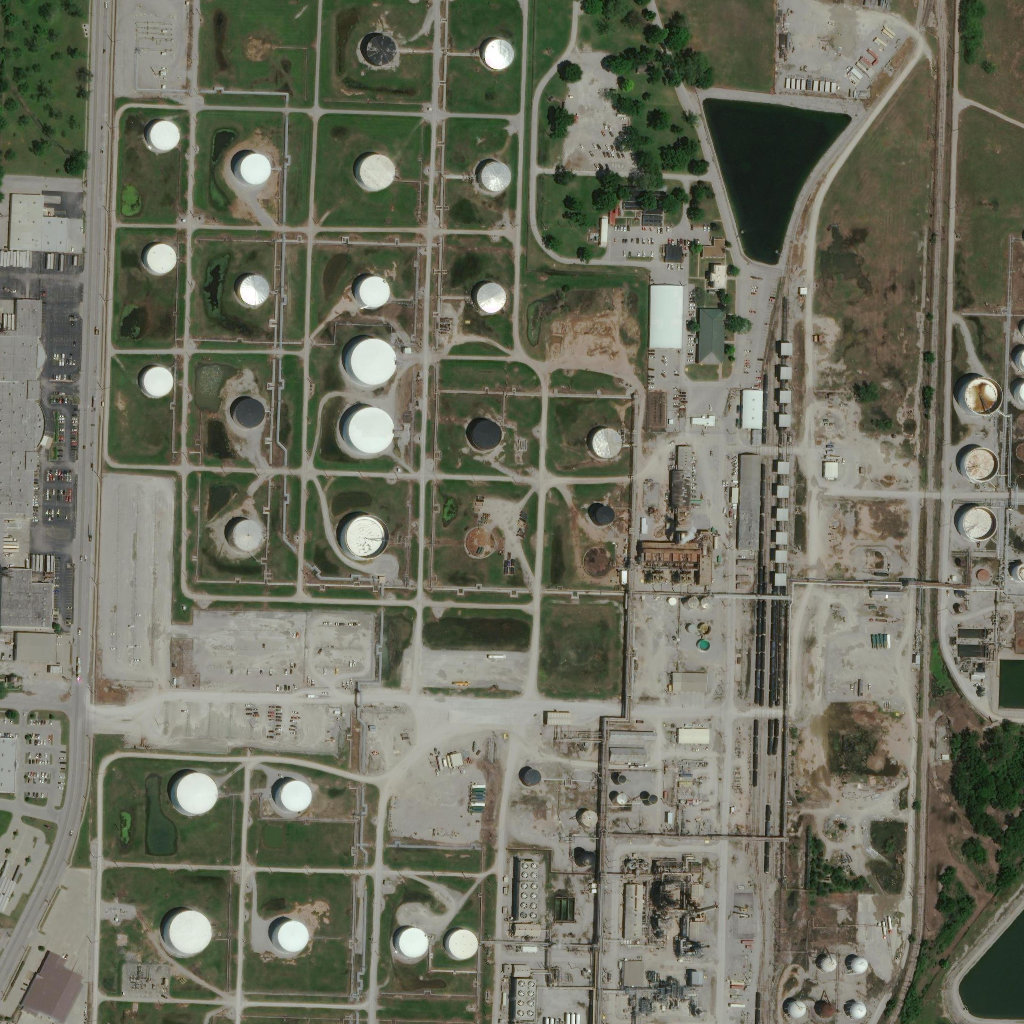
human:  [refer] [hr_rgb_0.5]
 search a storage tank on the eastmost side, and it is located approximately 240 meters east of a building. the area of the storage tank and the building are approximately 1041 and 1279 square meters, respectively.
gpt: <box>[[93, 36, 97, 40, 0]]</box>

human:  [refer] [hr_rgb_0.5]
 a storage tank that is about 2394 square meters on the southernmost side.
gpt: <box>[[15, 88, 21, 93, 0]]</box>